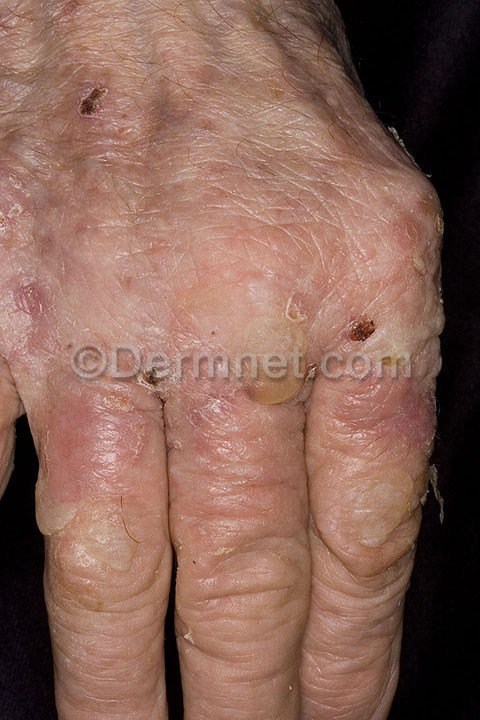
Disease: Bullous Disease Photos